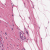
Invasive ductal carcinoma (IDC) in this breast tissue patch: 0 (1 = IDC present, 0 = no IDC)